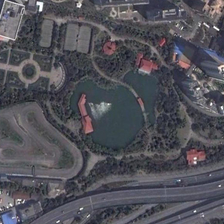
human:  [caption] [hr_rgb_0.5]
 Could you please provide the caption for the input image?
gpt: many green trees and a pond are in a park near a road .

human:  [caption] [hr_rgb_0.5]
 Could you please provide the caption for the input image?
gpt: many green trees and a pond are in a park near a road .

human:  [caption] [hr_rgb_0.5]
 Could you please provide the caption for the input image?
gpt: many green trees and a pond are in a park near a road .

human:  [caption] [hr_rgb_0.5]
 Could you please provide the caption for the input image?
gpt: many green trees and a pond are in a park near a road .

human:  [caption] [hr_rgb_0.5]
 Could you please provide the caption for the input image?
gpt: many green trees and a pond are in a park near a road .